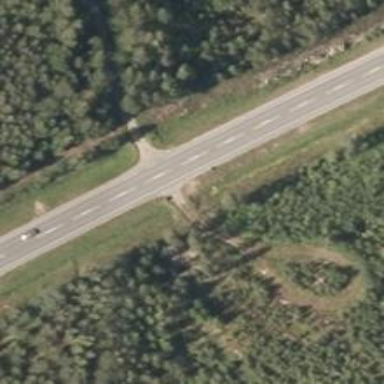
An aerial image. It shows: Asphalt trunk highway.